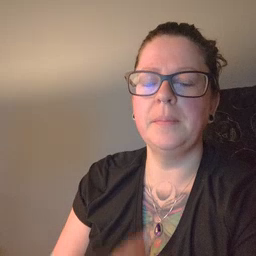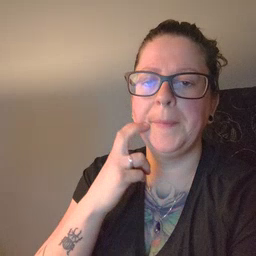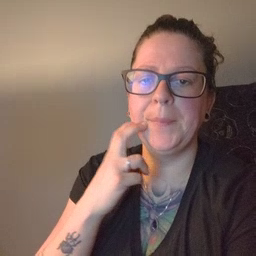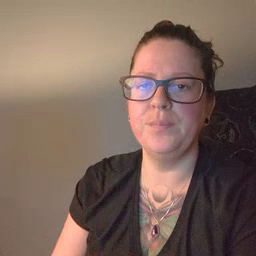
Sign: gum